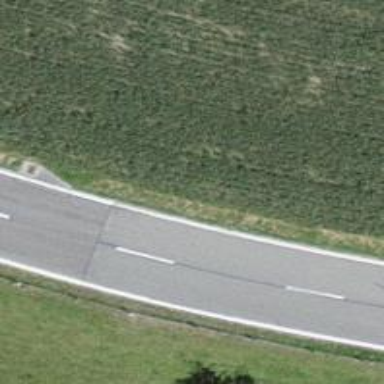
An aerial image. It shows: Secondary road with asphalt surface.